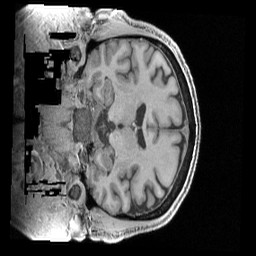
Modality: T1w
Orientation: coronal
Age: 65
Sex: male
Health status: healthy
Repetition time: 2.4 s
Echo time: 0.00222 s